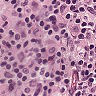
Metastatic tissue present: no